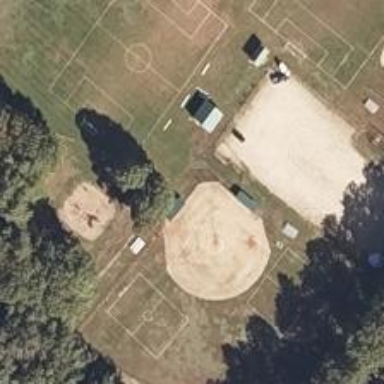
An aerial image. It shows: Baseball pitch for leisure and sports activities.